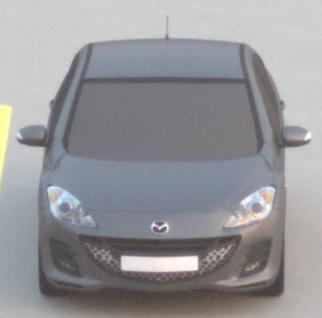
Make: Mazda
Model: 3 1.6
Detailed model: 3 (BL)
Model produced from: 2009/05
Model produced until: 2010/12
Doors: 5
Color: gray
Road condition: dry road
Daytime: dawn
Contrast: low contrast